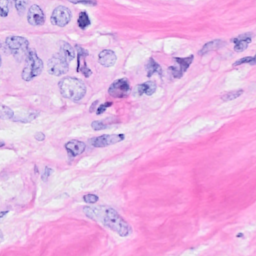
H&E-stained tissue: Breast